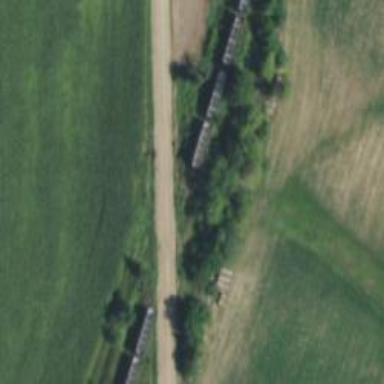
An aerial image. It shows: Abandoned railway.